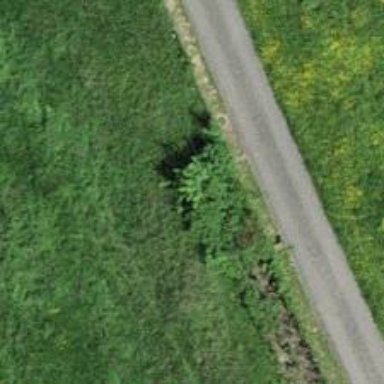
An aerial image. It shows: Hedge acting as barrier.